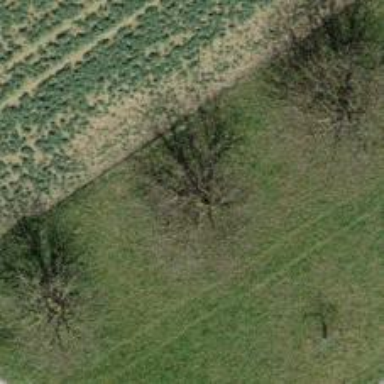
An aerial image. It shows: Deciduous tree with mixed leaf types.